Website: macys
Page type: billing-address
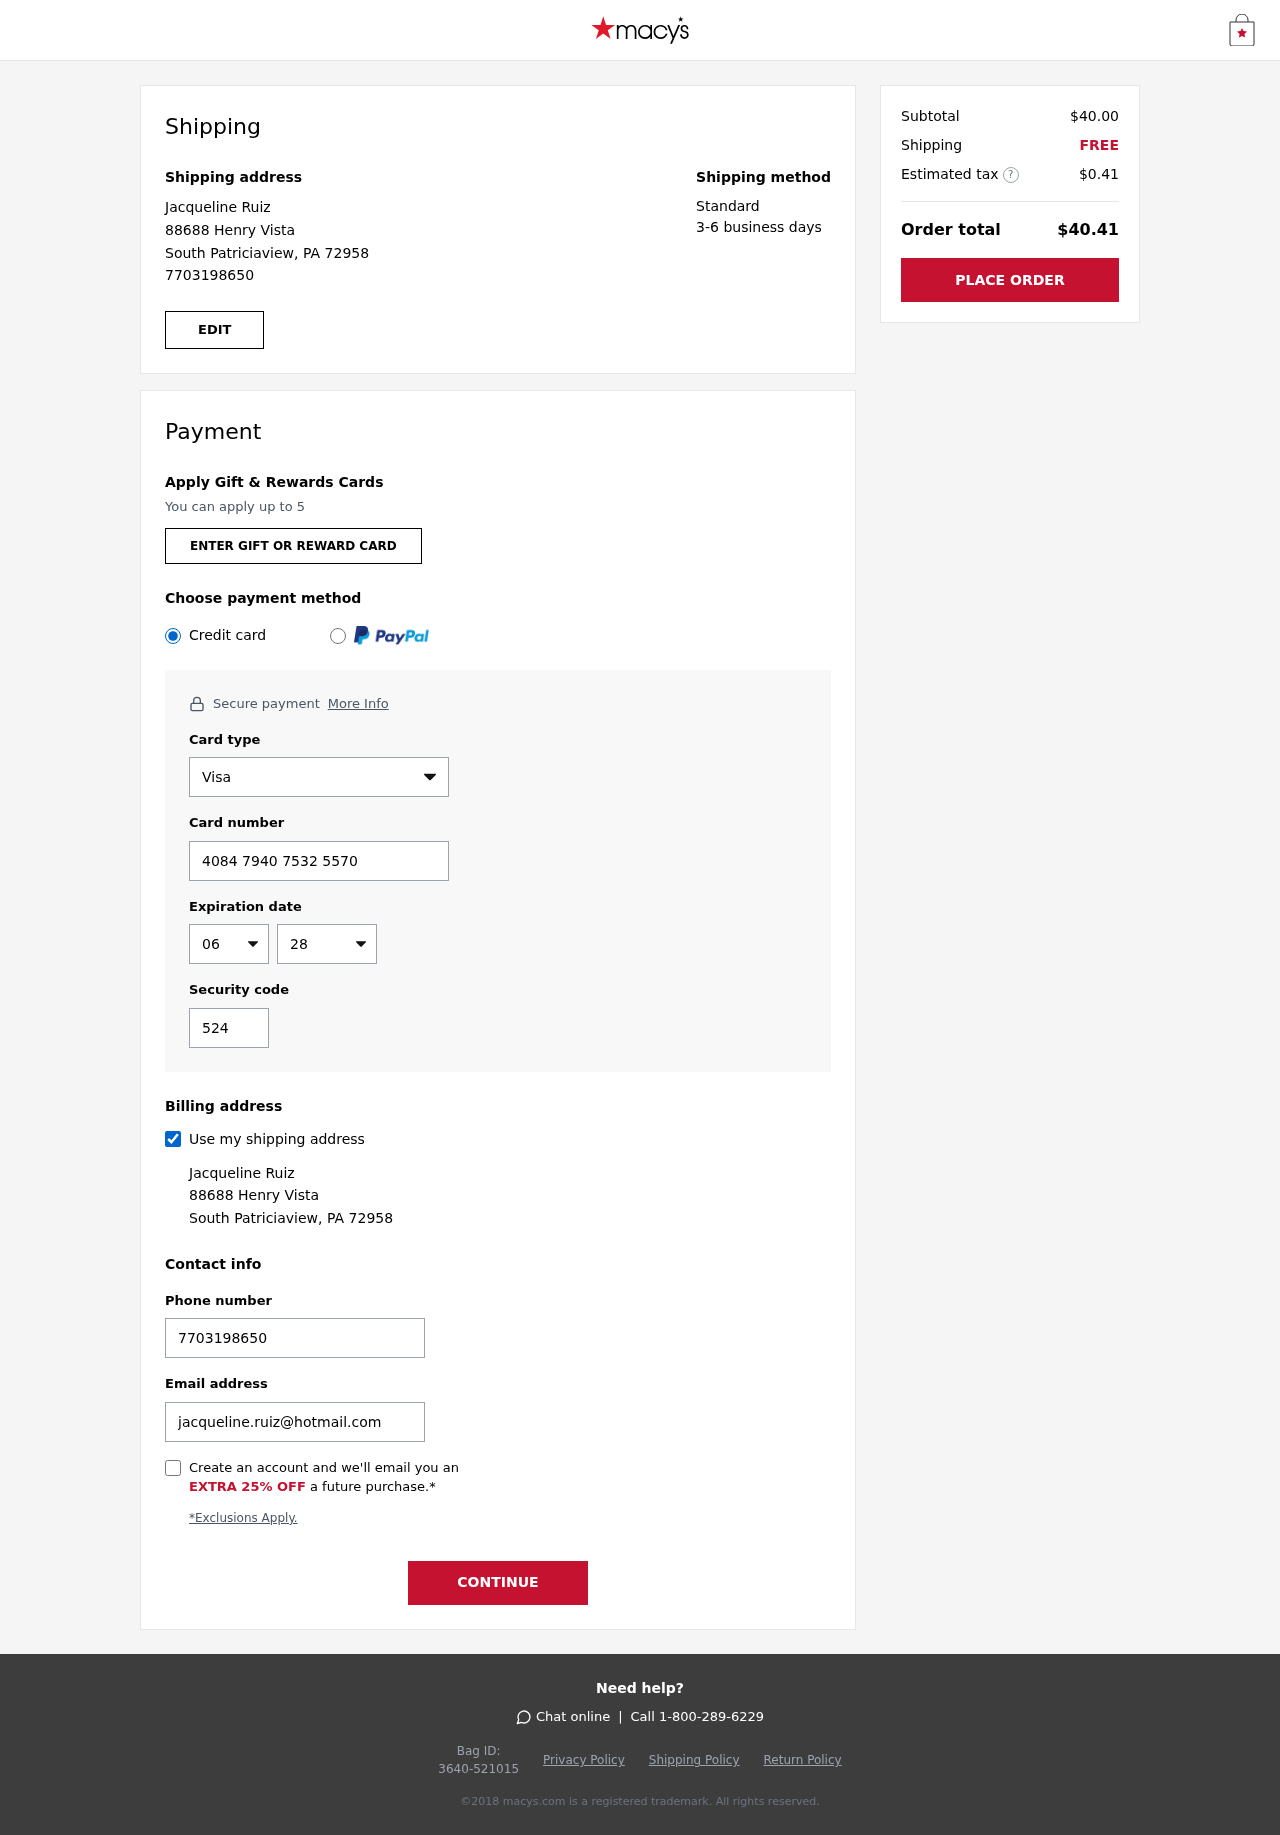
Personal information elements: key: PII_CARD_CVV
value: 524
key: PII_CARD_EXPIRY_MONTH
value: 06
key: PII_CARD_EXPIRY_YEAR
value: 28
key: PII_CARD_NUMBER
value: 4084 7940 7532 5570
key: PII_CARD_TYPE
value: Visa
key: PII_EMAIL
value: jacqueline.ruiz@hotmail.com
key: PII_FULLNAME
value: Jacqueline Ruiz
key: PII_PHONE
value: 7703198650
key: PII_STREET
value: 88688 Henry Vista
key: PII_CITY_STATE_ZIP
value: South Patriciaview, PA 72958
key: PII_FIRSTNAME
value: Jacqueline
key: PII_LASTNAME
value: Ruiz
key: PII_FULLNAME2
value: Jacqueline Ruiz
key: PII_FULLNAME3
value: Jacqueline Ruiz
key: PII_FIRSTNAME2
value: Jacqueline
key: PII_FIRSTNAME3
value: Jacqueline
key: PII_LASTNAME2
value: Ruiz
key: PII_LASTNAME3
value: Ruiz
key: PII_FIRSTNAME_DERIVED
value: Jacqueline
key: PII_LASTNAME_DERIVED
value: Ruiz
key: PII_FULLNAME_DERIVED
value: Jacqueline Ruiz
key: PII_NAME_FULL_DERIVED
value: Jacqueline Ruiz
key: PII_PHONE2
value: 7703198650
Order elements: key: ORDER_SUBTOTAL
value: $40.00
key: ORDER_SHIPPING_COST
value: FREE
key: ORDER_TAX
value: $0.41
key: ORDER_TOTAL
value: $40.41